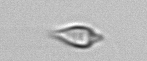
Label: Oxytoxum